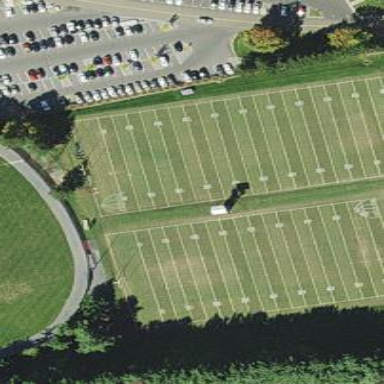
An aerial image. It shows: American football pitch.